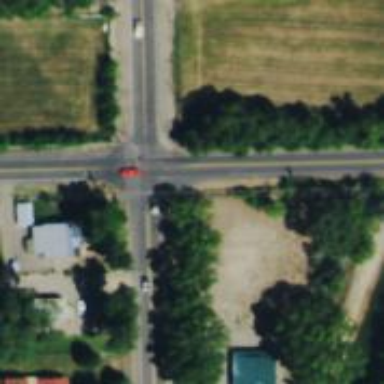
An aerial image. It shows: Stop road.